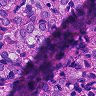
Metastatic tissue present: yes